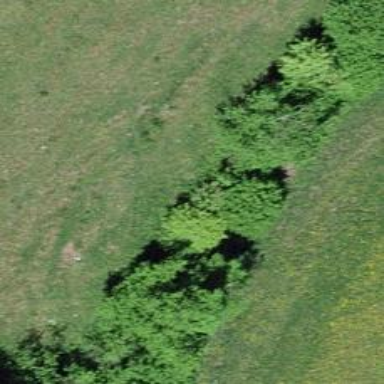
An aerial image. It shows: Deciduous hedge made up of broadleaved plants.